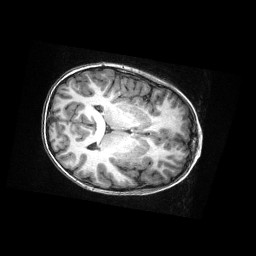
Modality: T1w
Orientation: axial
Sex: male